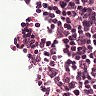
Metastatic tissue present: no